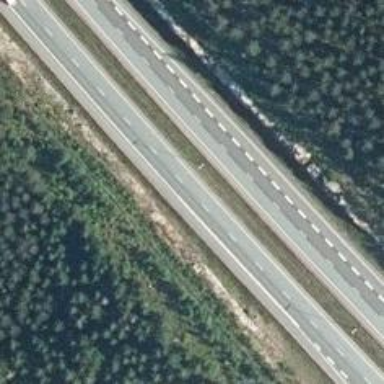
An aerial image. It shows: Asphalt motorway.